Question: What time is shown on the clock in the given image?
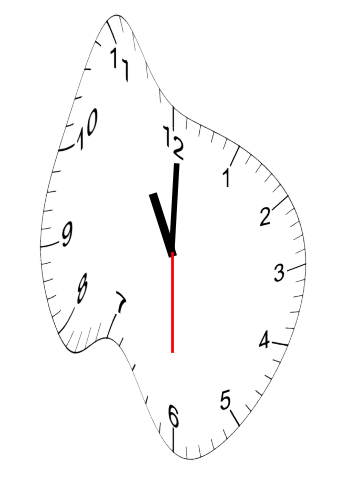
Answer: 11:00:30